Field crop: tomato
Growth stage: 1
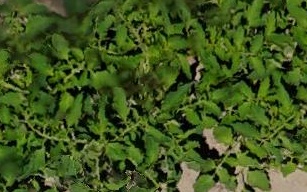
Species: tomato